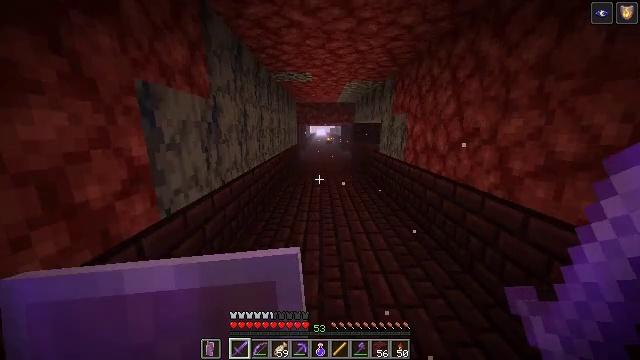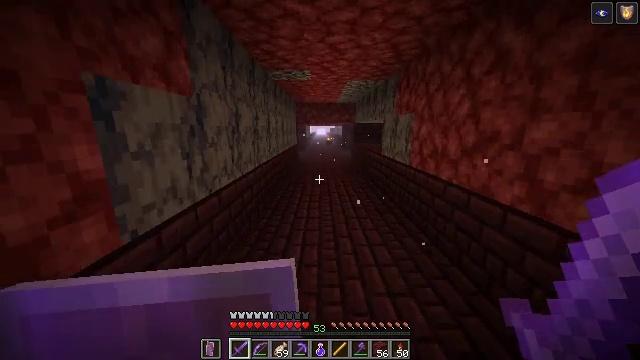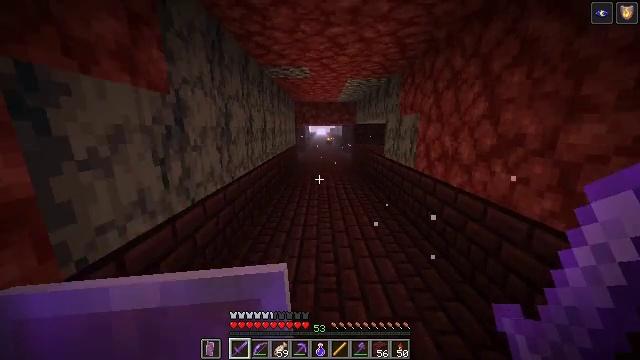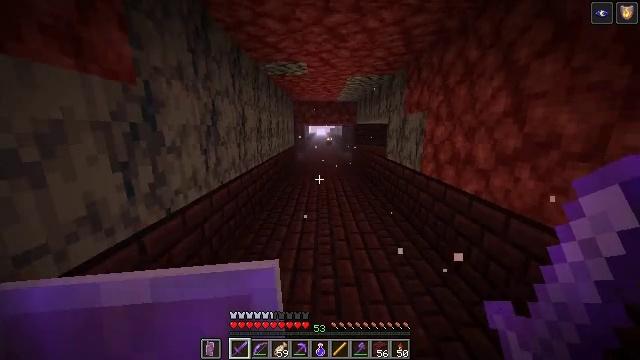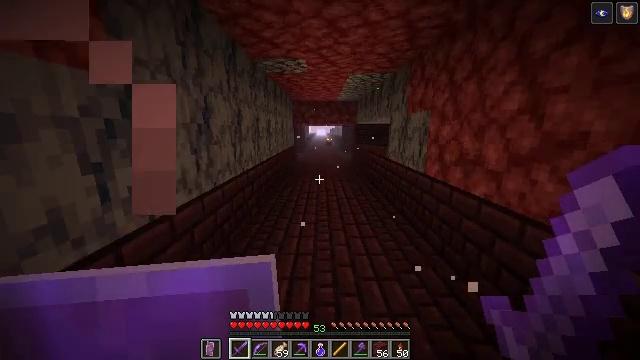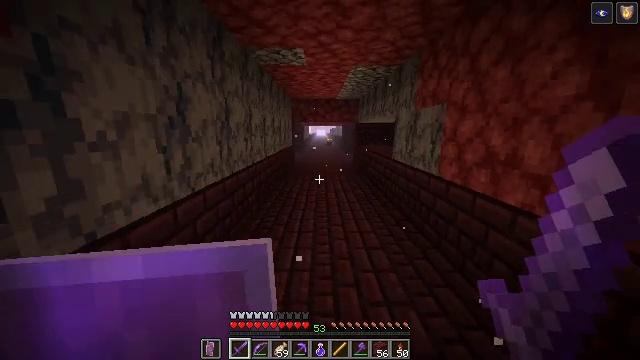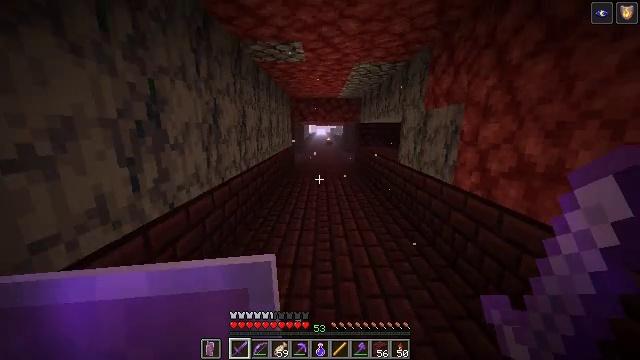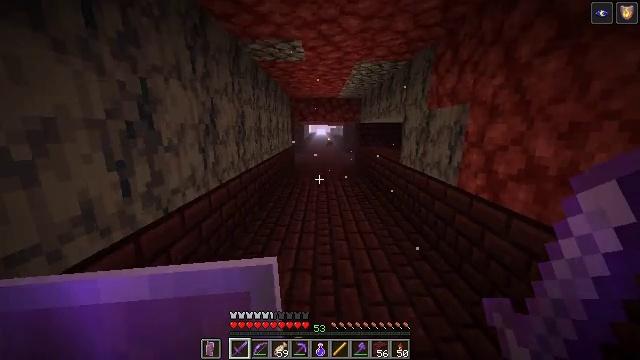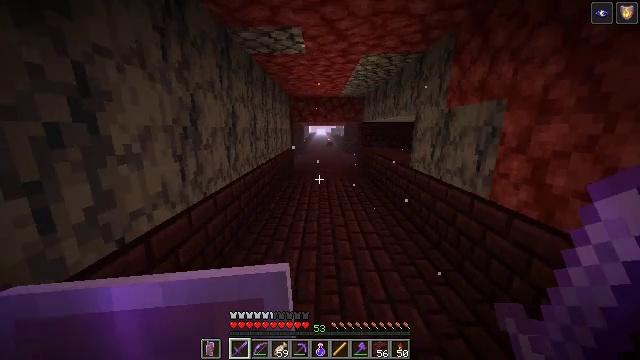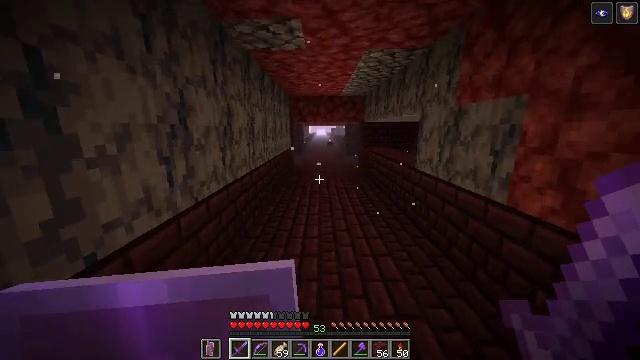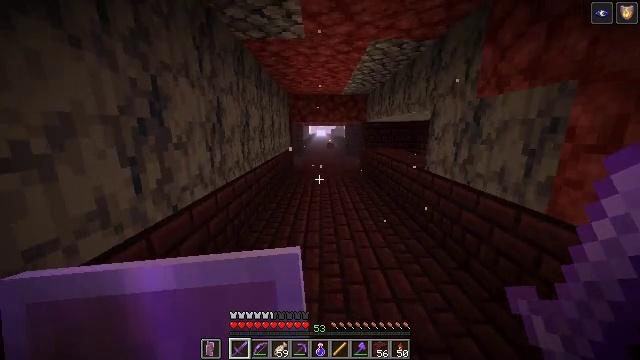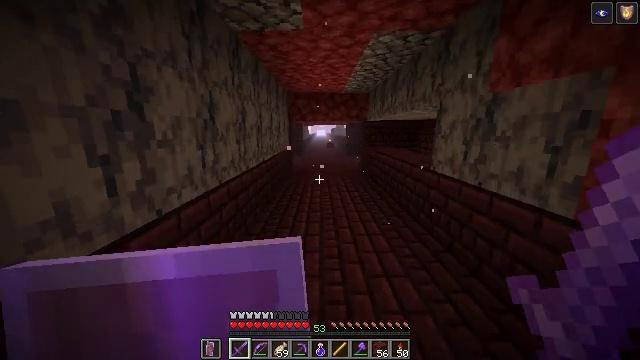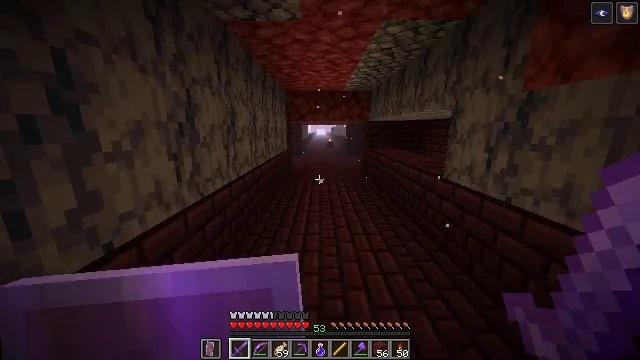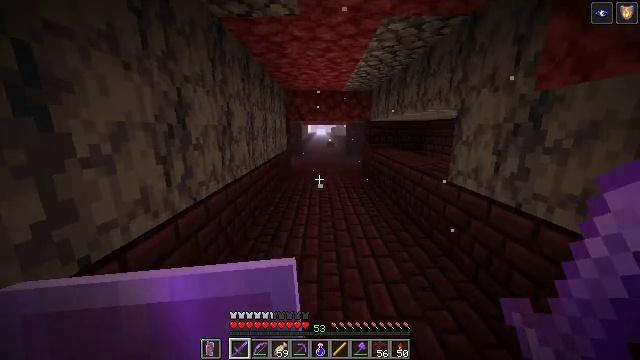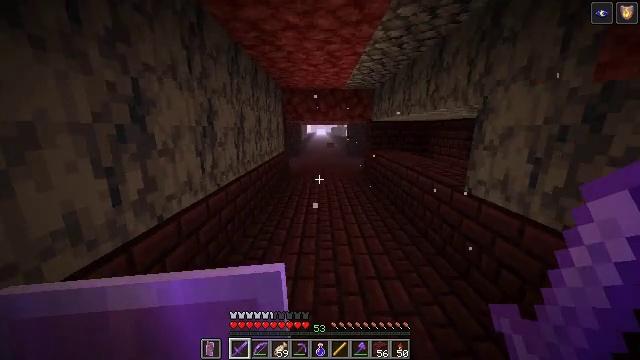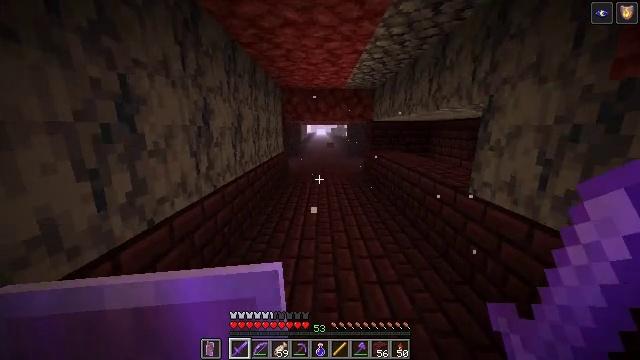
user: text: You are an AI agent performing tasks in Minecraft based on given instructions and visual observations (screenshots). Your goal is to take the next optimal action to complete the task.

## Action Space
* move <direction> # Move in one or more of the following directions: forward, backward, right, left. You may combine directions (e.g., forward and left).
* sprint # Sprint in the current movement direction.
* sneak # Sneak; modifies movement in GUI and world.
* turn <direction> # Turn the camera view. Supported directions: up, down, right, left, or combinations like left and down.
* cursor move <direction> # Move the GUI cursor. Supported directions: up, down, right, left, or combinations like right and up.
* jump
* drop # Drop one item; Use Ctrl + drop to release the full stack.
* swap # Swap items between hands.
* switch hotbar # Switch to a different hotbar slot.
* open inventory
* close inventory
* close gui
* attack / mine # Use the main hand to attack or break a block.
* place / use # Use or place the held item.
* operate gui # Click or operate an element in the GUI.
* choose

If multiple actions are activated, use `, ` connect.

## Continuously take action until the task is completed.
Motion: motion action
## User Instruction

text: Combat the magma cube.
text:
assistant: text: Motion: move forward, sprint
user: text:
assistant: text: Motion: move forward, sprint
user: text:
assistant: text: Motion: move forward, sprint
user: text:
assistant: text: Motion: move forward, sprint
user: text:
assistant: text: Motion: move forward, sprint
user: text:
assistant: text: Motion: move forward, sprint
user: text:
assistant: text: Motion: move forward, sprint
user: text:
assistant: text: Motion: move forward, sprint
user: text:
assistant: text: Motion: move forward, sprint
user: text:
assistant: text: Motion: move forward, sprint
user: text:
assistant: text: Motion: move forward, sprint
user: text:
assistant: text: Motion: move forward, sprint
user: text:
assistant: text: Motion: move forward, sprint
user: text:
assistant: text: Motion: move forward, sprint
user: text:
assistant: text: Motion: move forward, sprint
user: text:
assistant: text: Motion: move forward, sprint
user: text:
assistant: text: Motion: move forward, sprint
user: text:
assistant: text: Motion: move forward, sprint
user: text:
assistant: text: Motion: move forward, sprint
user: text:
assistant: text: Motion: move forward, sprint
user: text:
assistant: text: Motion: move forward, sprint
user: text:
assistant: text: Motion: move forward, sprint
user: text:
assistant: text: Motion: move forward, sprint
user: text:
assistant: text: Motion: move forward, sprint
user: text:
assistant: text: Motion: move forward, sprint
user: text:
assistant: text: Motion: move forward, sprint
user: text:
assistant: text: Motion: move forward, sprint
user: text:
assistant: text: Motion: move forward, sprint
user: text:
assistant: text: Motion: move forward, sprint
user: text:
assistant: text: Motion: move forward, sprint